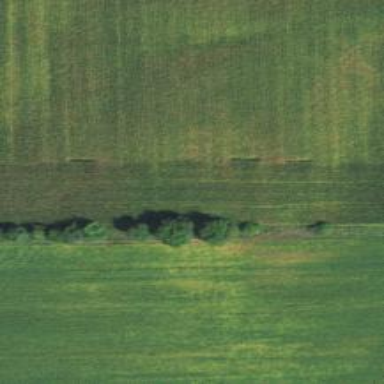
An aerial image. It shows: Row of trees in natural setting.